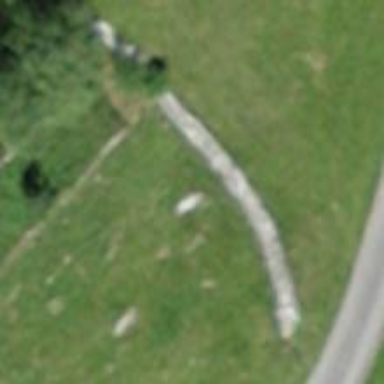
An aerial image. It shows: Wall made of dry stone.